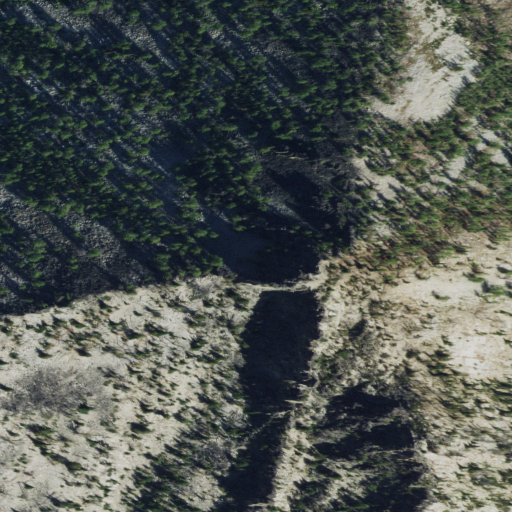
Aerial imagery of mountain in Montana named Mill Point containing grassland, shrub, and evergreen forest